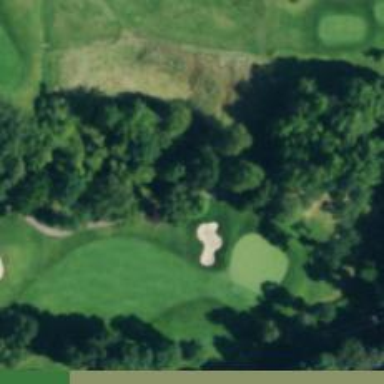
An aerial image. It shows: Pathway for golfing.